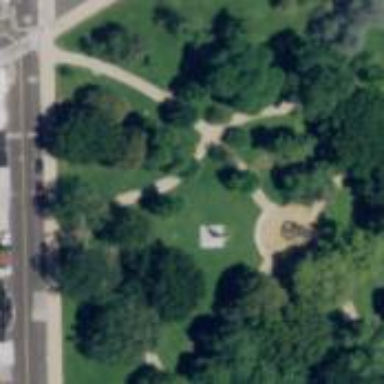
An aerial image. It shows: Memorial site with historic significance.